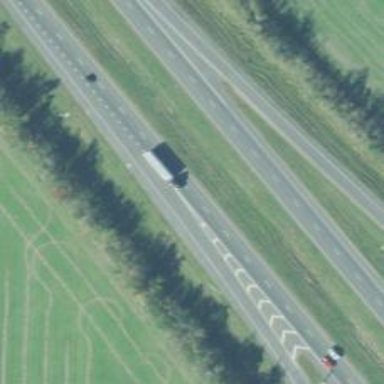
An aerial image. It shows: Motorway junction.